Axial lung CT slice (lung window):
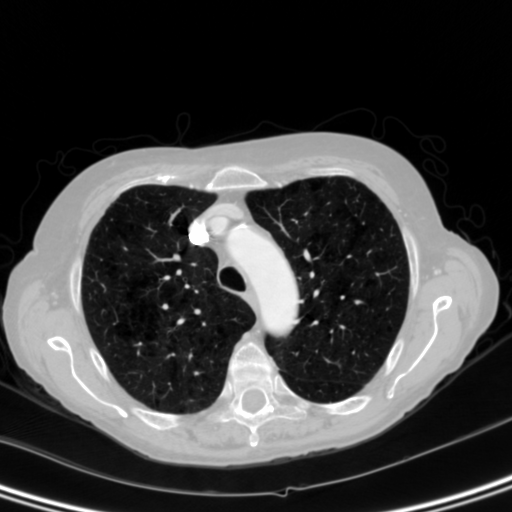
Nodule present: no